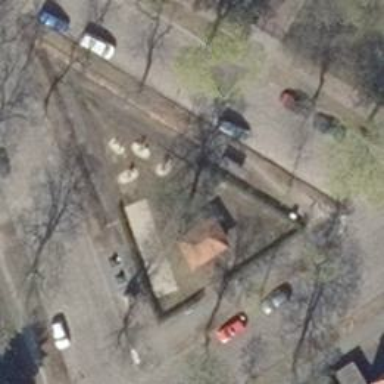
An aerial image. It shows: Square.